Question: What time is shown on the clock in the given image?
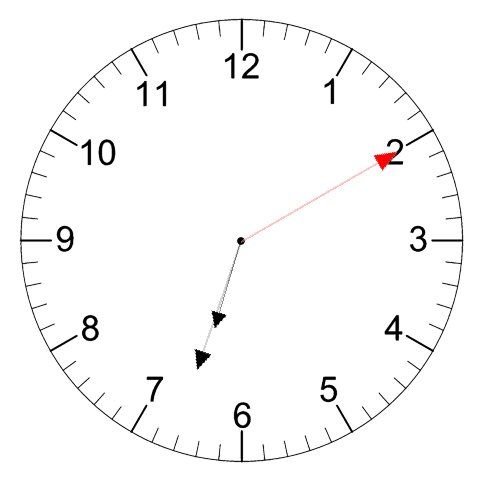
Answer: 06:33:10